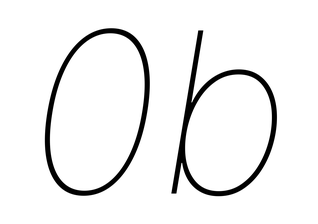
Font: Inter-Italic_Thin_Italic